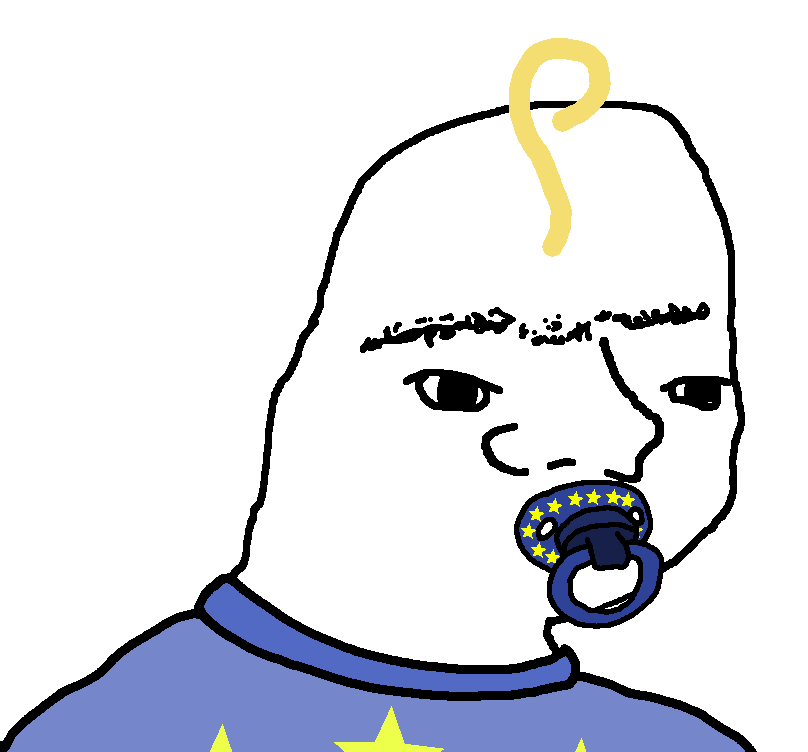
Label: 5_Zoomer